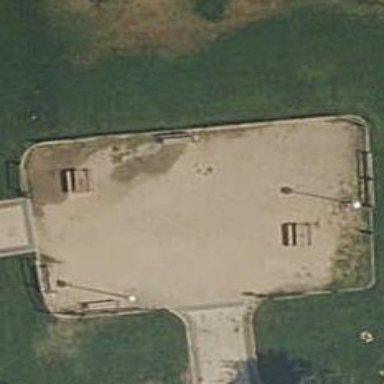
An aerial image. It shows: Brown bench.